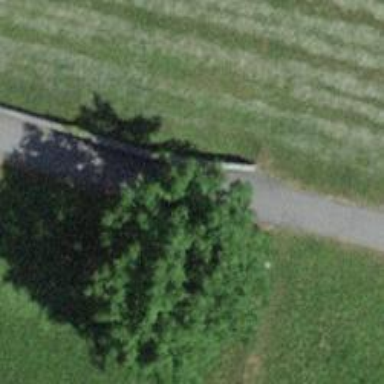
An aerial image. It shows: Red bench.